Question: I'm trying to reproduce a piechart/ringplot produced by a different tool. Everything is fine except for the legend. I need to put values inside the graphical part of each LegendItem:
<URL>

I think that I have the outlines of a solution but would like you experienced jfreecharters to ack that I'm on the right track. I'm wondering if this couldn't be done in an easier way?
One way could be to subclass LegendTitle and override createLegendItemBlock(..). Copy most of the content but instead of contructing a LegendGraphic, construct a subclassed LegendGraphic which knows how to handle text inside the shape.
Any comments would be very welcome.
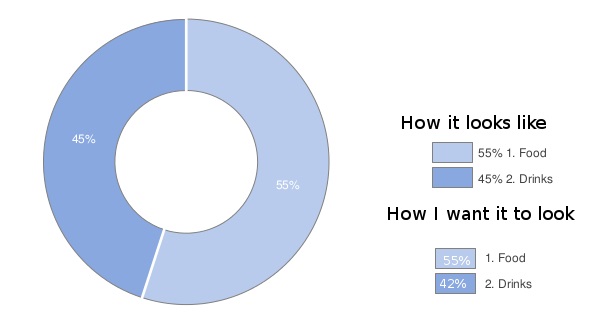
Answer: I implemented the solution outlined in the question and it works fine. If anyone else should come across the problem, here's the subclassed LegendGraphic which handles text. The subclassed LegendTitle and overridden createLegendItemBlock(..) method are straightforward.
'''
class CustomLegendGraphic extends LegendGraphic {
String label;
public CustomLegendGraphic(Shape shape, Paint fillPaint, String label) {
super(shape, fillPaint);
this.label = label;
}
@Override
public Object draw(Graphics2D g2, Rectangle2D area, Object params) {
Object result = super.draw(g2, area, params);
area = trimMargin(area);
Point2D location = RectangleAnchor.coordinates(area, this.getShapeLocation());
TextBlock textBlock = TextUtilities.createTextBlock(label, getItemFont(), Color.white);
textBlock.draw(g2, (float)location.getX(), (float)location.getY(), TextBlockAnchor.CENTER);
return result;
}
}
'''